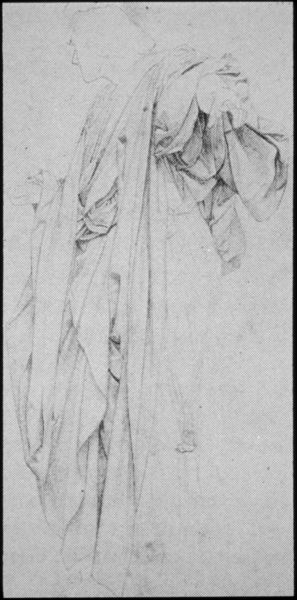
Titel: Draperiestudie zum ‘Weisenden’ im Interieur
Künstler: Jean-Léon Gérôme
Institution: Nancy, Musée des Beaux-Arts
Schlagwörter: hand, kopf, mann, schatten, umhang, weiß, bewegung, grau, hell, kleid, schwarz, skizze, zeichnung, tuch, arm, falten, gesicht, kleidung, mensch, stehen, gewand, haare, mantel, stoff, tücher, schulter, zart, studie, modern, material, faltenwurf, abgewandt, antike, kohle, bleistift, neu, schattiert, toga, struktur, fließend, schemen, römisch, michelangelo, graphit, skitte, gewandt, zurück